Question: How to test if an Excel (Version >= 2010) ListObject header is empty?
If I select such an header, then
'''
?selection.value -> Column1 (or Spalte1, depending on client language)
?isEmpty(selection) -> false
'''

So as far as VBA is concerned, it behaves like a non-empty cell.
Non-solution: Writing to the cell and then check if its value changed.
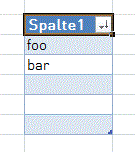
Answer: We settled with this solution. Somewhere on the workbook insert a ListObject (aka Table) with one column, leaving the header empty. Give this header the name .
With the function below you can now check if a given range is really empty, that is has empty cell value or a value auto-set by the ListObject for empty headers.
The solution is not perfect. If a user sets the header value of the second column to Column42 (in case of english), then the function will erroneously return true.
'''
Function isRealyEmpty(ra As Range) As Boolean
If IsEmpty(ra.Value) Then
isRealyEmpty= True
Exit Function
End If
' The value of the empty reference header
emptyHeaderValue = ThisWorkbook.Names.Item("emptyHeader").RefersToRange.Value
l = Len(emptyHeaderValue) - 1
targetValue = ra.Value
If Left(emptyHeaderValue, l) = Left(targetValue, l) Then
postFix = Right(targetValue, Len(targetValue) - l)
isRealyEmpty= IsNumeric(postFix)
Else
isRealyEmpty= False
End If
End Function
'''